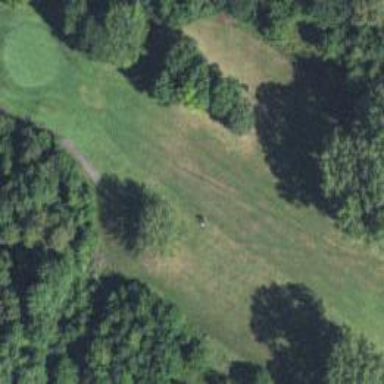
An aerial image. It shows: Well-maintained grassy area known as fairway on golf course.